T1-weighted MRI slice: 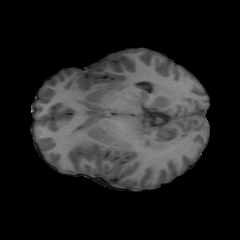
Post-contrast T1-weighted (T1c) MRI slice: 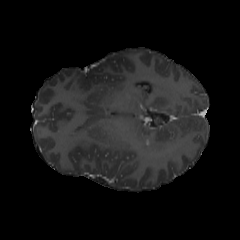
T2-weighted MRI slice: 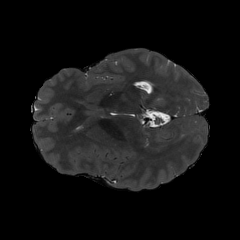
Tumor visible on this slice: no